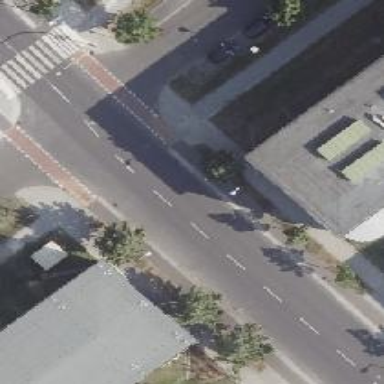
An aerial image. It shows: Secondary road with asphalt surface. There are sidewalks on both sides and separate cycle track also with asphalt surface.